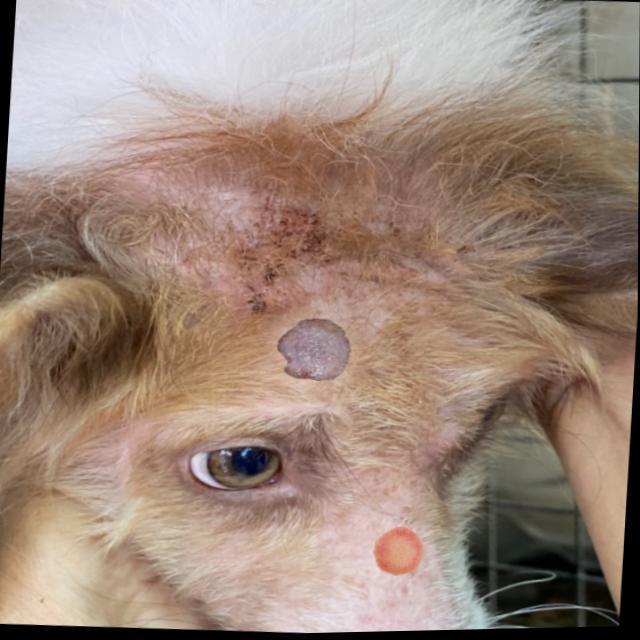
Canine ringworm (Dermatophytosis) — fungal infection caused by Microsporum or Trichophyton. Presents with circular alopecia, scaling, crusting, and broken hairs.